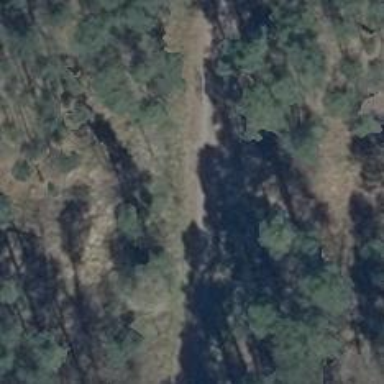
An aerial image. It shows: Abandoned railway.